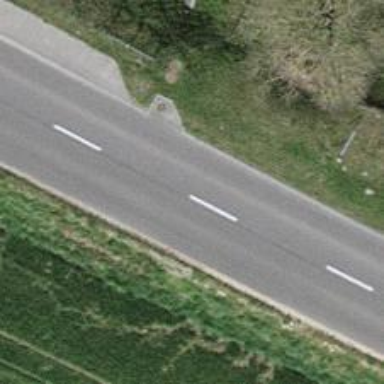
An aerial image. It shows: Secondary road.